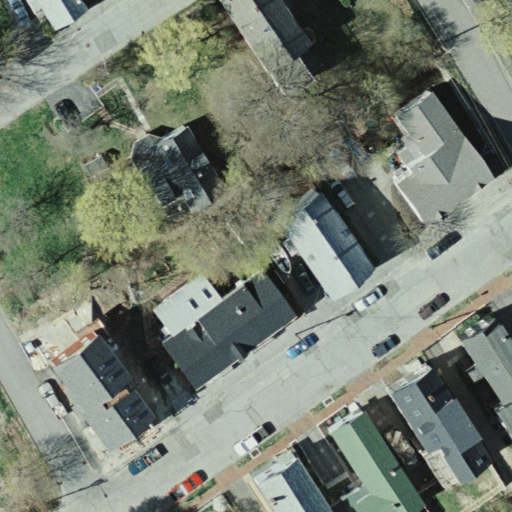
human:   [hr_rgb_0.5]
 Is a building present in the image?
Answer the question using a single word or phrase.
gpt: yes

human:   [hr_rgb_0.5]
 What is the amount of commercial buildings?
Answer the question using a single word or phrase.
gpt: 0

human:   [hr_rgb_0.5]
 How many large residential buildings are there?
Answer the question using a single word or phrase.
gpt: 0

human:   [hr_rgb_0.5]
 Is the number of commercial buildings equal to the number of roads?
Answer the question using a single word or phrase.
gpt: no

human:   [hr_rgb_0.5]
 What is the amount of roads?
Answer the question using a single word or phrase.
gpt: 4

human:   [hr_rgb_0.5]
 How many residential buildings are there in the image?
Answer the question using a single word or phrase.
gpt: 2

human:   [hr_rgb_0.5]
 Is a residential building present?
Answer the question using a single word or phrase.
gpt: yes

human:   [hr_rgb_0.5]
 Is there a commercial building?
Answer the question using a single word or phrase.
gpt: no

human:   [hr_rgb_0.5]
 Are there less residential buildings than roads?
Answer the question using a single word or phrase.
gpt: yes

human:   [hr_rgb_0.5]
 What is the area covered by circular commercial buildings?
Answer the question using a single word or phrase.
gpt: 0m2

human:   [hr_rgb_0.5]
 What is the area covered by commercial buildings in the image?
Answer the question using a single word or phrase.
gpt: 0m2

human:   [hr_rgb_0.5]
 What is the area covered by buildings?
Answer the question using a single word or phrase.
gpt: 278m2

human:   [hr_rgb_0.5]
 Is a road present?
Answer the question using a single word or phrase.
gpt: yes

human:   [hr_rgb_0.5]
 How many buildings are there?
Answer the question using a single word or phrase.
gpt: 2

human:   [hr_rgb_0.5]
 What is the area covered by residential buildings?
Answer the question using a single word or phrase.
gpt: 278m2

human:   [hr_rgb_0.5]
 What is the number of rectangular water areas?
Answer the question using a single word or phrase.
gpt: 0

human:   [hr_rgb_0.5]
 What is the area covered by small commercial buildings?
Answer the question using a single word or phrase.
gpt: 0m2

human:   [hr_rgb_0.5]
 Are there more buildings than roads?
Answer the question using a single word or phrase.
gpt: no

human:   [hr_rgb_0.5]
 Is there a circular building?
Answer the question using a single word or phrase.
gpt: no

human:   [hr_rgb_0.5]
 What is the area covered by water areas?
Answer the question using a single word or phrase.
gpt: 0m2

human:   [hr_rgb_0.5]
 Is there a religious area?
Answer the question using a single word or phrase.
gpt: no

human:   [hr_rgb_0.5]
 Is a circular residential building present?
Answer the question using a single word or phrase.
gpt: no

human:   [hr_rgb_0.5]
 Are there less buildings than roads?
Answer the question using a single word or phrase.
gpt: yes

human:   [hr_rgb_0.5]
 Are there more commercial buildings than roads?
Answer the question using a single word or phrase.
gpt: no

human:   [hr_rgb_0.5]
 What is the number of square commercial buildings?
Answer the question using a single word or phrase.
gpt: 0

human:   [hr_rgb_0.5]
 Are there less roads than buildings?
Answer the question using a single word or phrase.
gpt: no

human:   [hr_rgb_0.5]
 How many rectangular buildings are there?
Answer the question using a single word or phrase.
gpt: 0

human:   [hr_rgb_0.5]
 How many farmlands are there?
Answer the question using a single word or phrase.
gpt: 0

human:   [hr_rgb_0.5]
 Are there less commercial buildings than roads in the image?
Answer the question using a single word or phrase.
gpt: yes

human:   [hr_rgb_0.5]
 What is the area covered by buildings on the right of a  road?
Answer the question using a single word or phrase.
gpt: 278m2

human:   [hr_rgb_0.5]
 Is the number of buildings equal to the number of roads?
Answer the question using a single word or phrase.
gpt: no

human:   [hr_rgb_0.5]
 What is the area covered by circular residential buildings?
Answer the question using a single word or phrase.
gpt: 0m2

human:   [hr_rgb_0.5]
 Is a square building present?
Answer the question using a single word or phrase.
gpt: no

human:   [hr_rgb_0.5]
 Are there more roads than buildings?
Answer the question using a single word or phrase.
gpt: yes

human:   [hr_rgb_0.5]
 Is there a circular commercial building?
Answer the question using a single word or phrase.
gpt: no

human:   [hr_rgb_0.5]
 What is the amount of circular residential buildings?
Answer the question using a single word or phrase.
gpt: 0

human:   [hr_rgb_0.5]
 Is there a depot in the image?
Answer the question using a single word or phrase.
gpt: no

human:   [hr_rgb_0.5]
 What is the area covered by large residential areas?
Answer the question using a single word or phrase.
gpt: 0m2

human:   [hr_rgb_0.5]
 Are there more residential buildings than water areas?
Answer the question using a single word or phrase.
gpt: yes

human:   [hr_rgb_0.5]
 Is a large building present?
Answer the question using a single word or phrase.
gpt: no

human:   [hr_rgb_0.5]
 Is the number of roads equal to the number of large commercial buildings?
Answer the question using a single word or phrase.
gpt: no

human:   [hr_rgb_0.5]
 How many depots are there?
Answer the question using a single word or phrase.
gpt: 0

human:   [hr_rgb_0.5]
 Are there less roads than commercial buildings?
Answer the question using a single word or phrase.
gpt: no

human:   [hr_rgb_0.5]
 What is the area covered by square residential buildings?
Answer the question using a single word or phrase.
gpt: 0m2

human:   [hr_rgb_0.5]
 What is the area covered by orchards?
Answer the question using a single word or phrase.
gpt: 0m2

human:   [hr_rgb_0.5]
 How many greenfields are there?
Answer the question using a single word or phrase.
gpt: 0

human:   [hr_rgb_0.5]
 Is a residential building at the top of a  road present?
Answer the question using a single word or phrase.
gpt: yes

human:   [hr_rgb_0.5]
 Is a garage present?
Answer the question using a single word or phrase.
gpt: no

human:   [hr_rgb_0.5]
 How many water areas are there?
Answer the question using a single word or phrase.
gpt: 0

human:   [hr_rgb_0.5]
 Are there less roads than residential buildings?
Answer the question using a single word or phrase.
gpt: no

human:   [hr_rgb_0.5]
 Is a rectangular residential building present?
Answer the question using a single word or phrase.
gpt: no

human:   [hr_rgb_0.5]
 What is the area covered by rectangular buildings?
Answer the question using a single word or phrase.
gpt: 0m2

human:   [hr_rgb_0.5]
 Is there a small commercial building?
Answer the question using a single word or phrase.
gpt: no

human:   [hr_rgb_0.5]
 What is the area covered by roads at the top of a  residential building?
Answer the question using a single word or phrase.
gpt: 0m2

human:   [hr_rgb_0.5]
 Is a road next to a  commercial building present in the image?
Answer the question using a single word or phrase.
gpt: no

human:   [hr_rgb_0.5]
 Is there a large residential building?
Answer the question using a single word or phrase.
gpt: no

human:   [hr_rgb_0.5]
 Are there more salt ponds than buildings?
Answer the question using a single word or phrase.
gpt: no

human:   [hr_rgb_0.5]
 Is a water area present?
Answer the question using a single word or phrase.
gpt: no

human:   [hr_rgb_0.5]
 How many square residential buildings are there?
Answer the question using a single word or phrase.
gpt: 0

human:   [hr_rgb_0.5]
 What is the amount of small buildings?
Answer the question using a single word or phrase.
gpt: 0

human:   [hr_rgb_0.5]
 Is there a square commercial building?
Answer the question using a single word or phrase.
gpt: no

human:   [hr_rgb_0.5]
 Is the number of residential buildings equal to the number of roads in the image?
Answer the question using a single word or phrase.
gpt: no

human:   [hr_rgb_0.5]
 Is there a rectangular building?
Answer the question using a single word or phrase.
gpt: no

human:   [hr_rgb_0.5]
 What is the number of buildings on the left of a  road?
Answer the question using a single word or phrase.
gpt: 2